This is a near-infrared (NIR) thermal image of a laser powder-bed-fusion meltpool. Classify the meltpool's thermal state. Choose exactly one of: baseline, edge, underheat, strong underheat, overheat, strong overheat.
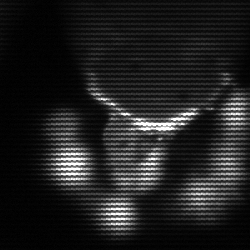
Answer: edge